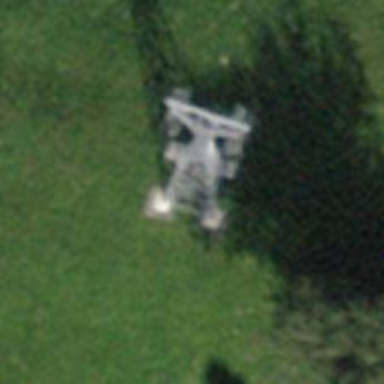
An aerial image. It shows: Pylon for aerialway.